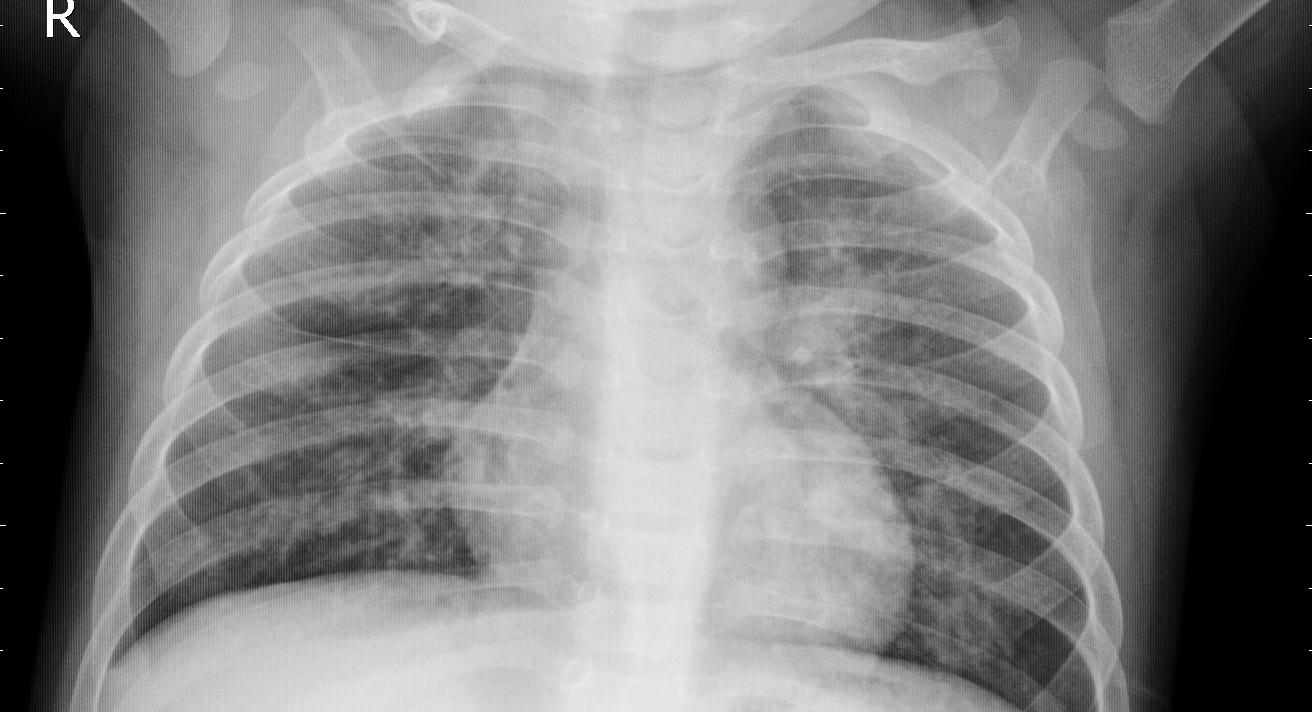
Diagnosis: PNEUMONIA